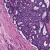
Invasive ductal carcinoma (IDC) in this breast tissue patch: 1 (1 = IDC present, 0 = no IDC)